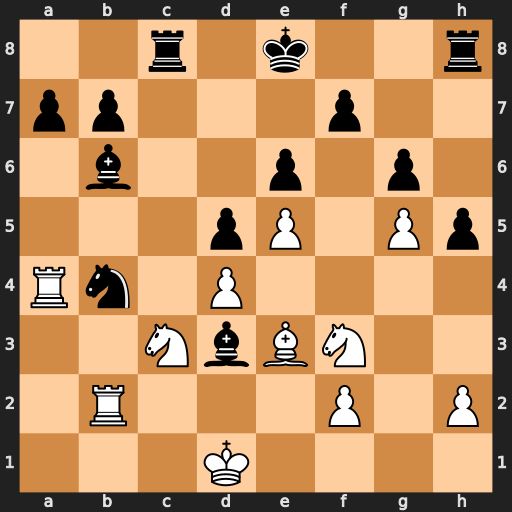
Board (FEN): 2r1k2r/pp3p2/1b2p1p1/3pP1Pp/Rn1P4/2NbBN2/1R3P1P/3K4
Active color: w
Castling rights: k
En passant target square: -
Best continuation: Rbxb4 Rxc3 Kd2